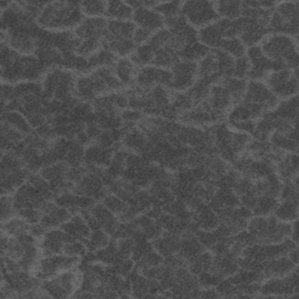
Label: frost